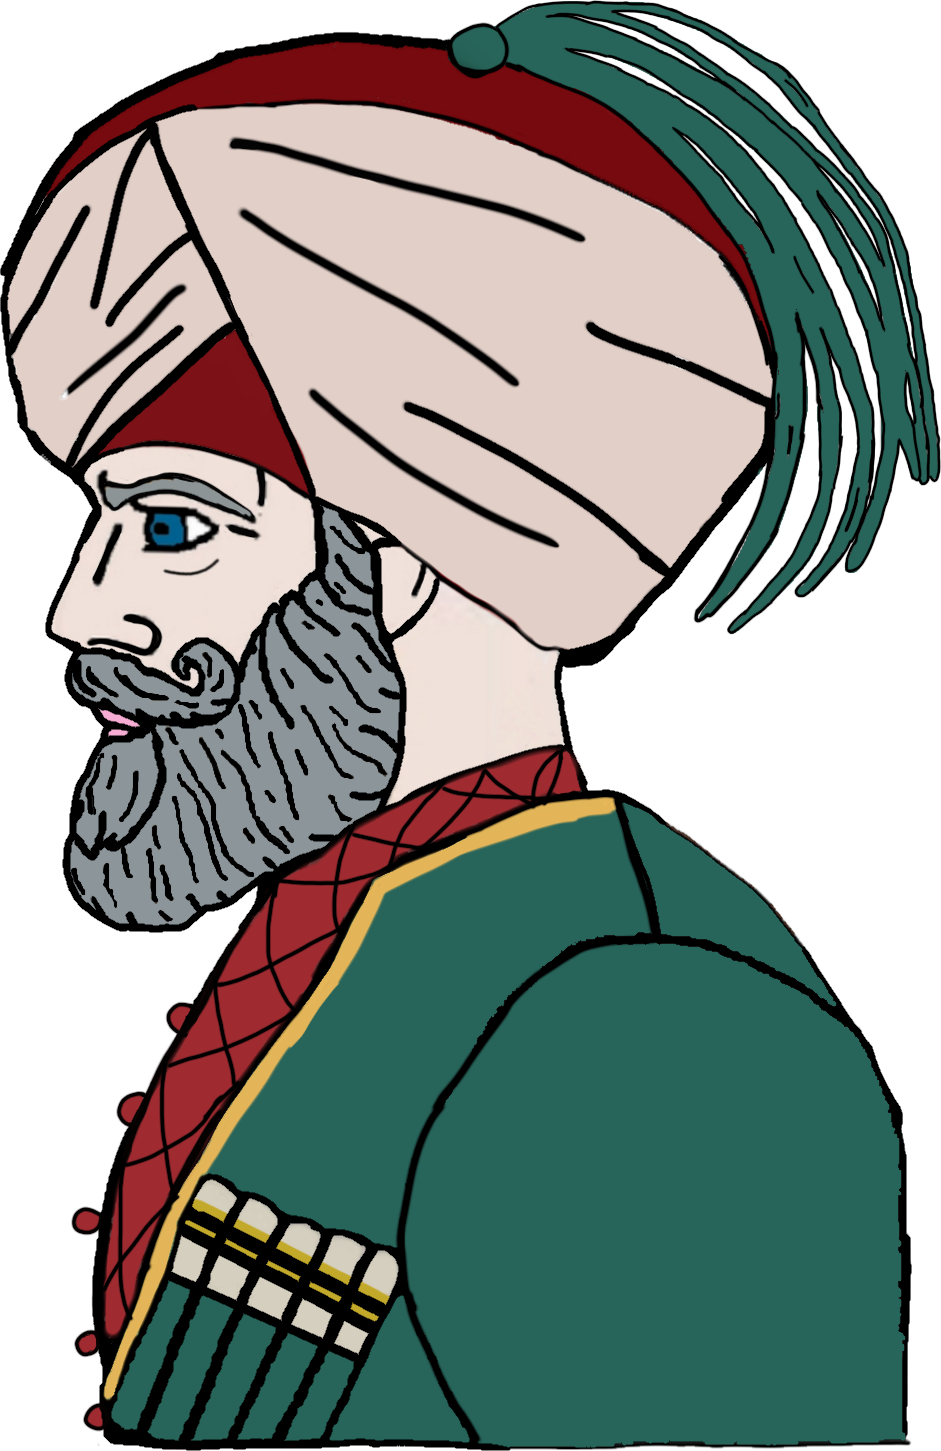
Label: 4_Yes_Chad